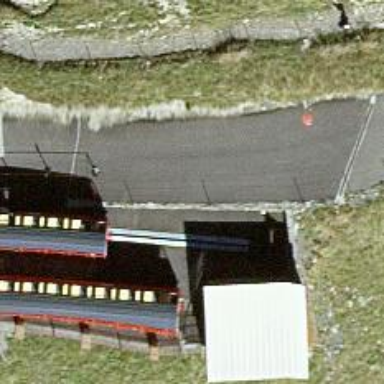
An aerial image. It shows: Railway buffer stop.